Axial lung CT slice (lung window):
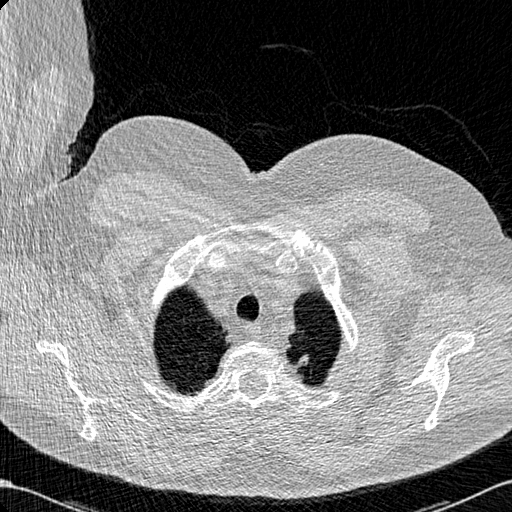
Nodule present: no